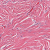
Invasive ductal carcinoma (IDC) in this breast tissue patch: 1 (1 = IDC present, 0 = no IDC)